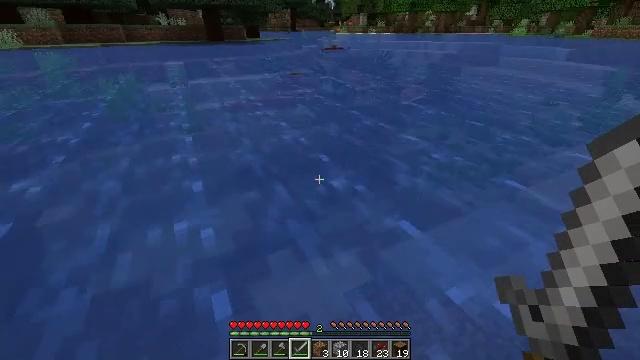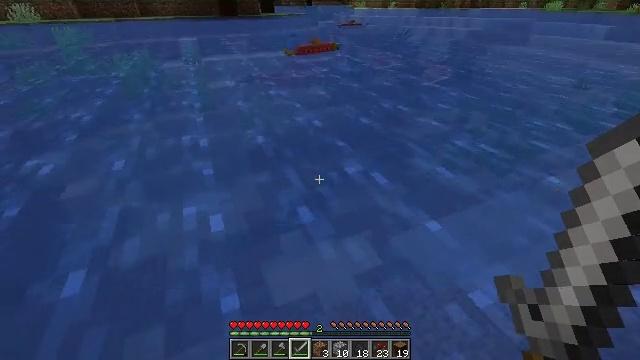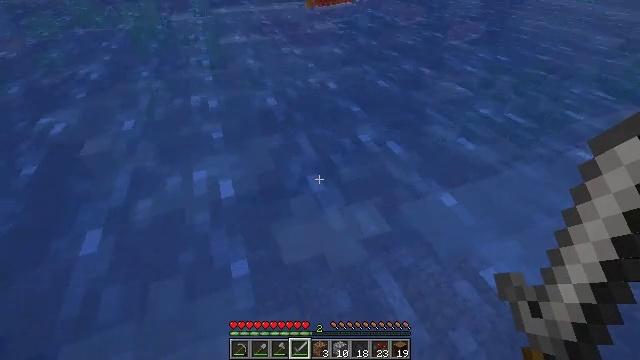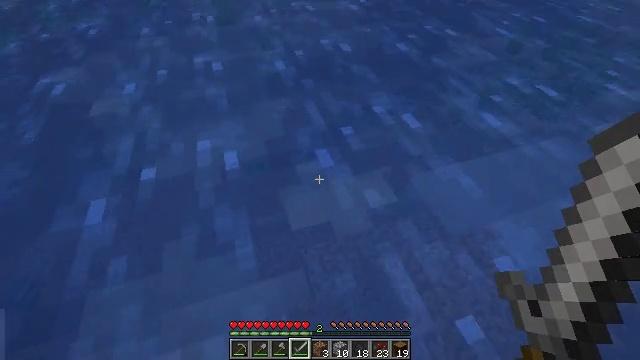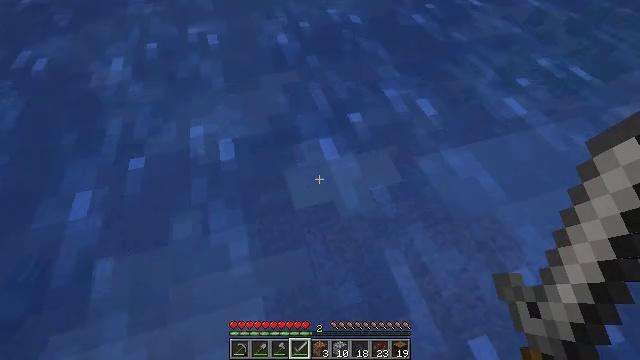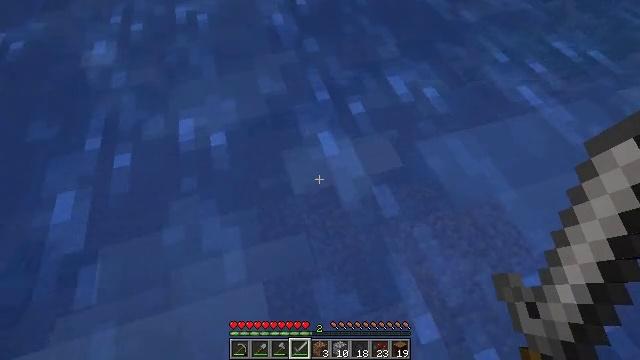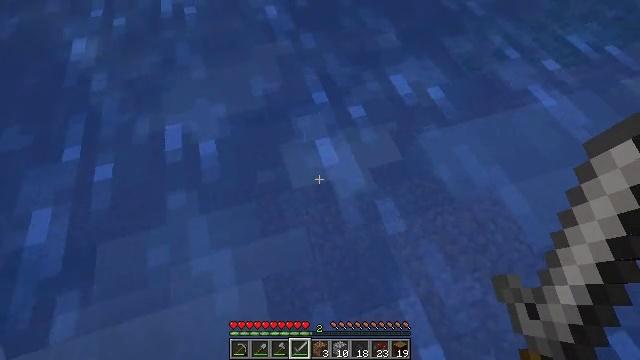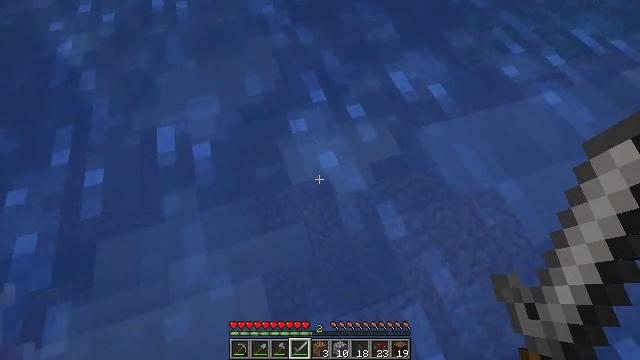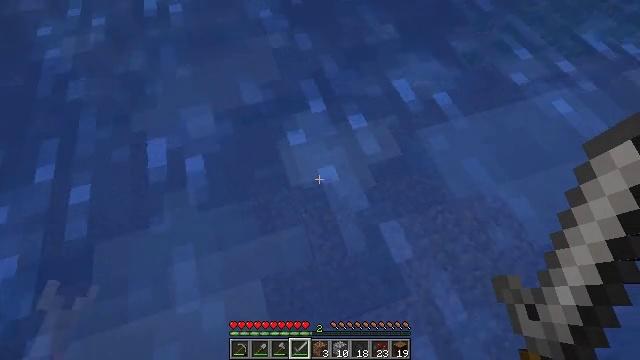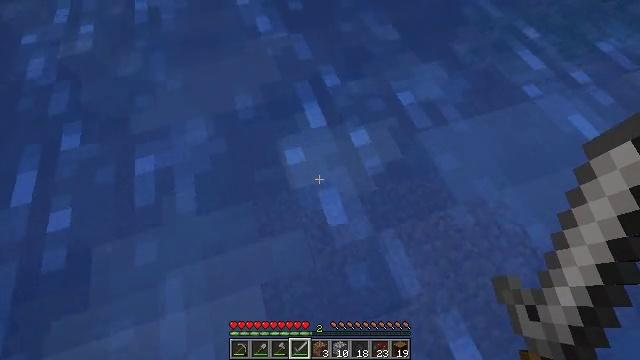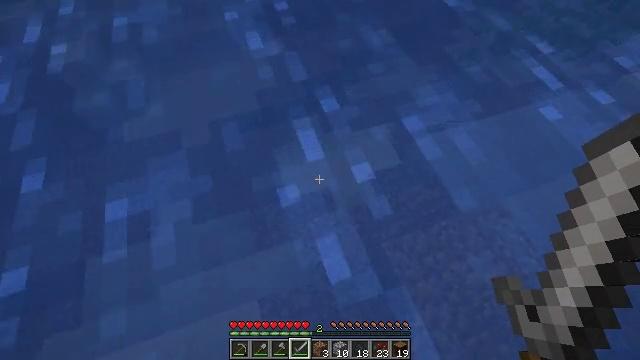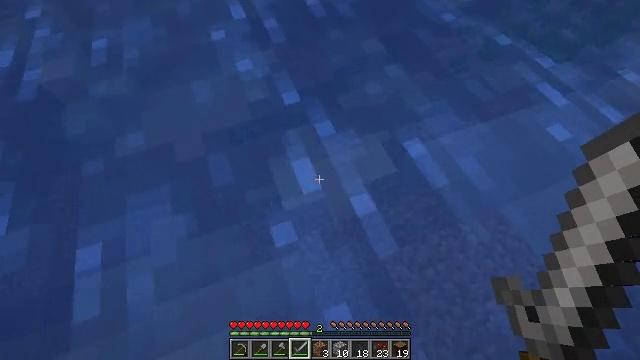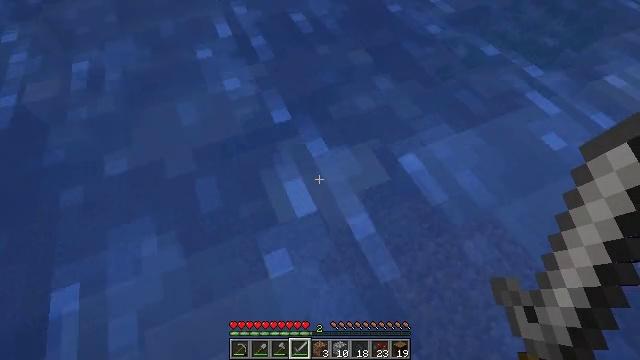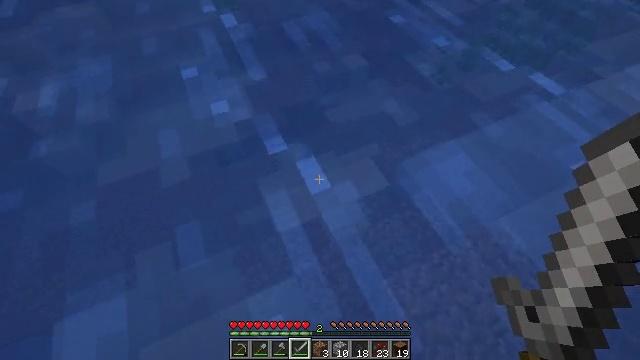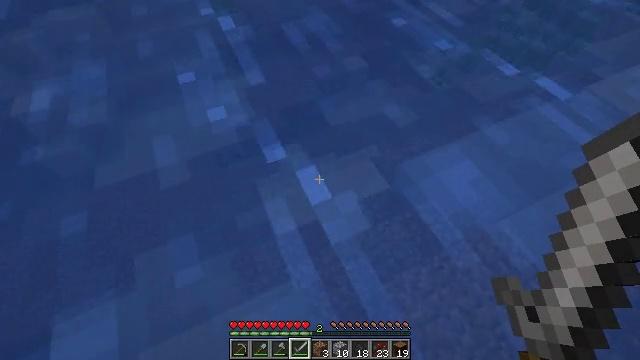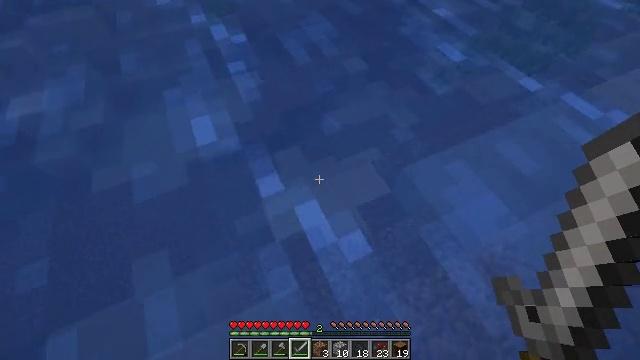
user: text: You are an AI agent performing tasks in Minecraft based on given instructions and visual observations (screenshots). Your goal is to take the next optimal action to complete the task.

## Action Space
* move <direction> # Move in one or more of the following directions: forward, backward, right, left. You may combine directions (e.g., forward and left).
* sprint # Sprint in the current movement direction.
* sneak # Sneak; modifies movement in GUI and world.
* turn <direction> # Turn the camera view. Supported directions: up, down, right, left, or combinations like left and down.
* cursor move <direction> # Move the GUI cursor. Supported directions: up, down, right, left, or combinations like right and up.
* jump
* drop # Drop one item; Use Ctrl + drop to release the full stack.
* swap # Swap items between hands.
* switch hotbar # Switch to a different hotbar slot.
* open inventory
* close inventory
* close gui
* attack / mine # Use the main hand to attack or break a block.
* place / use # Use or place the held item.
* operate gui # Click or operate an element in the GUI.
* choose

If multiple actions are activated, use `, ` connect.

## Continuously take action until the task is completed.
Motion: motion action
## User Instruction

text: Hunt a salmon.
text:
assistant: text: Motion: move forward, sprint, turn left and down
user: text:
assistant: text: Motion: move forward, sprint, turn left and down
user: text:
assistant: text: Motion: move forward, sprint, turn left and down
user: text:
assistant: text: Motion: move forward, sprint, turn left and down
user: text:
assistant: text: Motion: move forward, sprint, turn down
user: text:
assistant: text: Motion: move forward, sprint, turn down
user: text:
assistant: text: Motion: move forward, sprint, turn down
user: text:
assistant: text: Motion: move forward, sprint
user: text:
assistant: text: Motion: move forward, sprint
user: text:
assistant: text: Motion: move forward, sprint, turn right
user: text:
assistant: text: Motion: move forward, sprint, turn right and up
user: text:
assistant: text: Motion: move forward, sprint, turn right and up
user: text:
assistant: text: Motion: move forward, sprint, turn right
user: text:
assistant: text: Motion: move forward, sprint
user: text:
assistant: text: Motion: move forward, sprint
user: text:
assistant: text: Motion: move forward, sprint
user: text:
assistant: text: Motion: move forward, sprint, turn right
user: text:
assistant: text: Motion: move forward, sprint, turn right and up
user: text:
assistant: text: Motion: move forward, turn right and up
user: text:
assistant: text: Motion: move forward
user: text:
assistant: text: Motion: move forward
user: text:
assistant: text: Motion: move forward
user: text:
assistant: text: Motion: move forward, turn right and down
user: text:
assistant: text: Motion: move forward, turn right and down
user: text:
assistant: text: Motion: move forward, turn down
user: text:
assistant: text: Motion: move forward, turn left and down
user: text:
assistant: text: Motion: move forward, turn left and down
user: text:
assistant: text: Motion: move forward, turn left and down
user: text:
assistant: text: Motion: move forward
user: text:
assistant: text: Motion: move forward